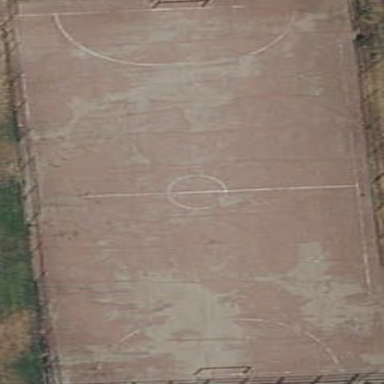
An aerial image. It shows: Futsal pitch for leisure land activities.